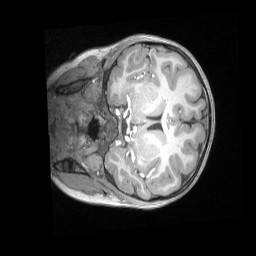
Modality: T1w
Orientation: coronal
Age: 5
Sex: male
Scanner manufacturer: siemens
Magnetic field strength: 3 T
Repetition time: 2.53 s
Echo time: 0.00164 s